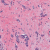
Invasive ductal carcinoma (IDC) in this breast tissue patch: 1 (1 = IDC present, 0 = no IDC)